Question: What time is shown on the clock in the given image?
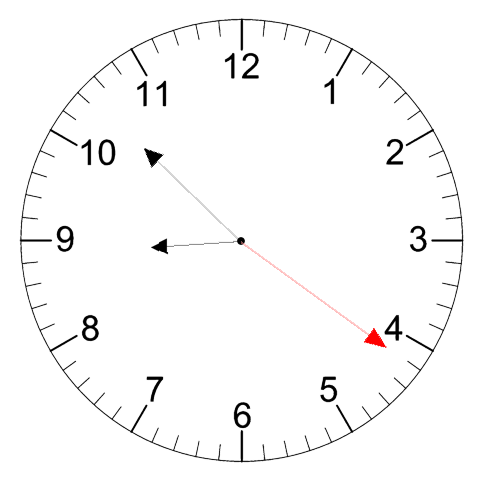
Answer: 08:52:21